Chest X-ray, PA view. Patient: 55 years old, sex F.
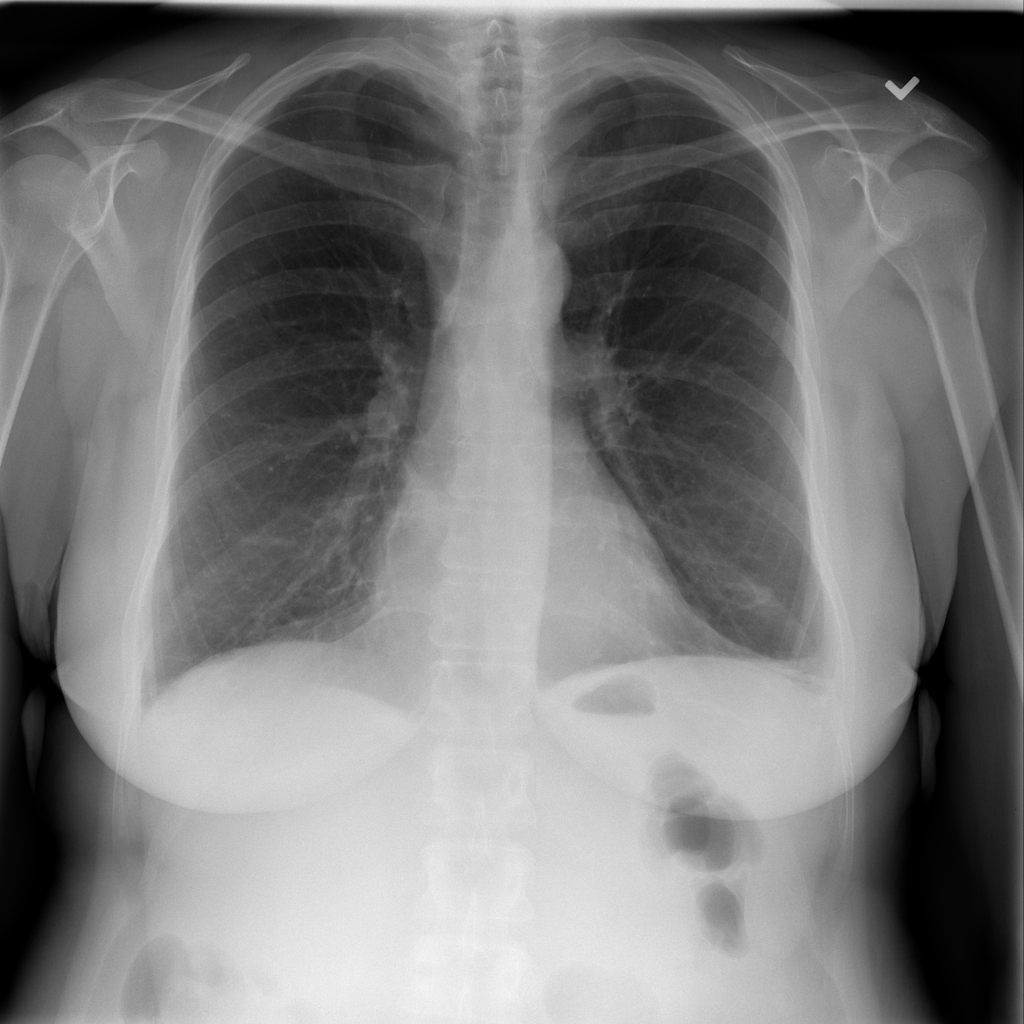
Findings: Atelectasis, Pneumothorax